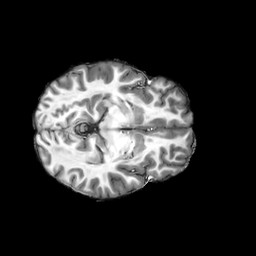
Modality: T1w
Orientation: axial
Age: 26
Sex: male
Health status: ill